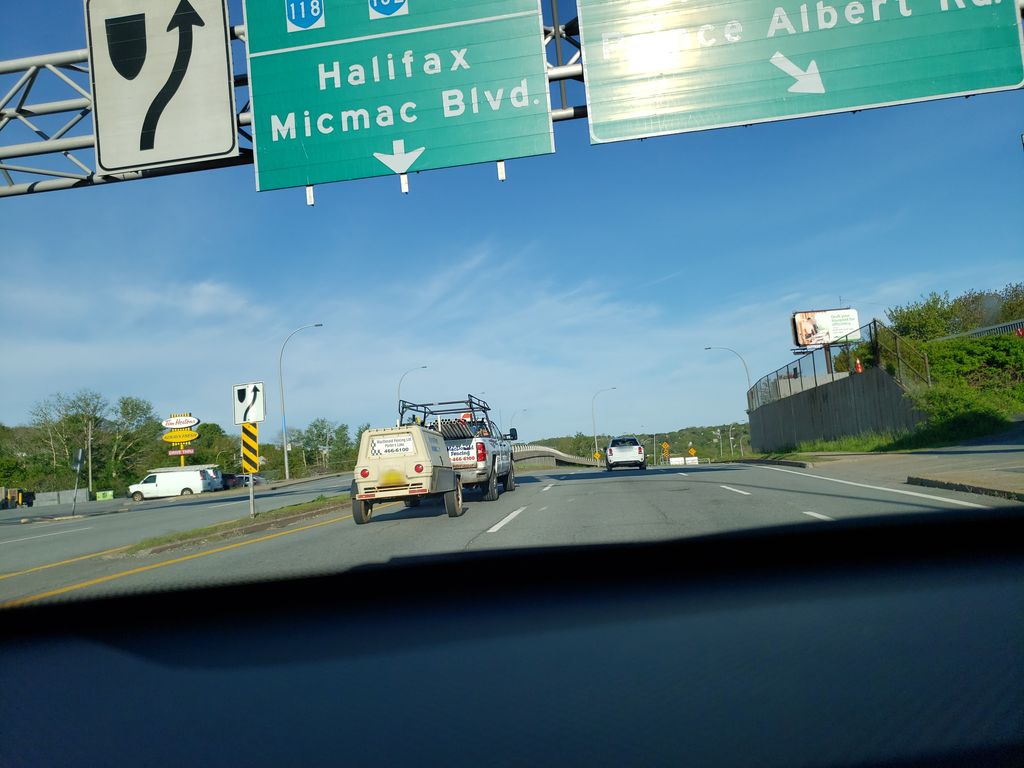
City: halifax